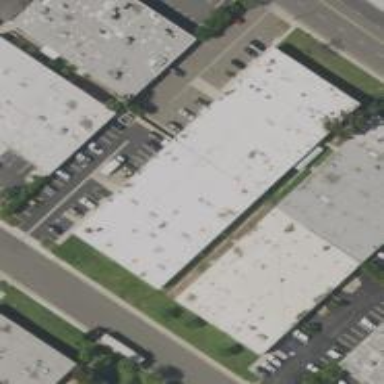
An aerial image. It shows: Commercial building.